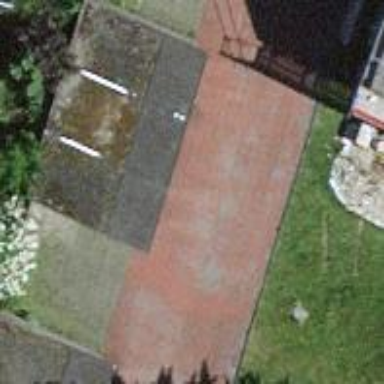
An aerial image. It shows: Garage.